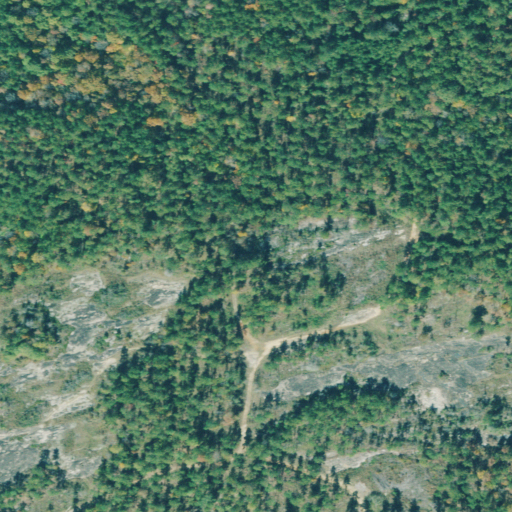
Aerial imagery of mountain in Georgia named Ten Acre Rock containing evergreen forest, grassland, deciduous forest, shrub, and mixed forest